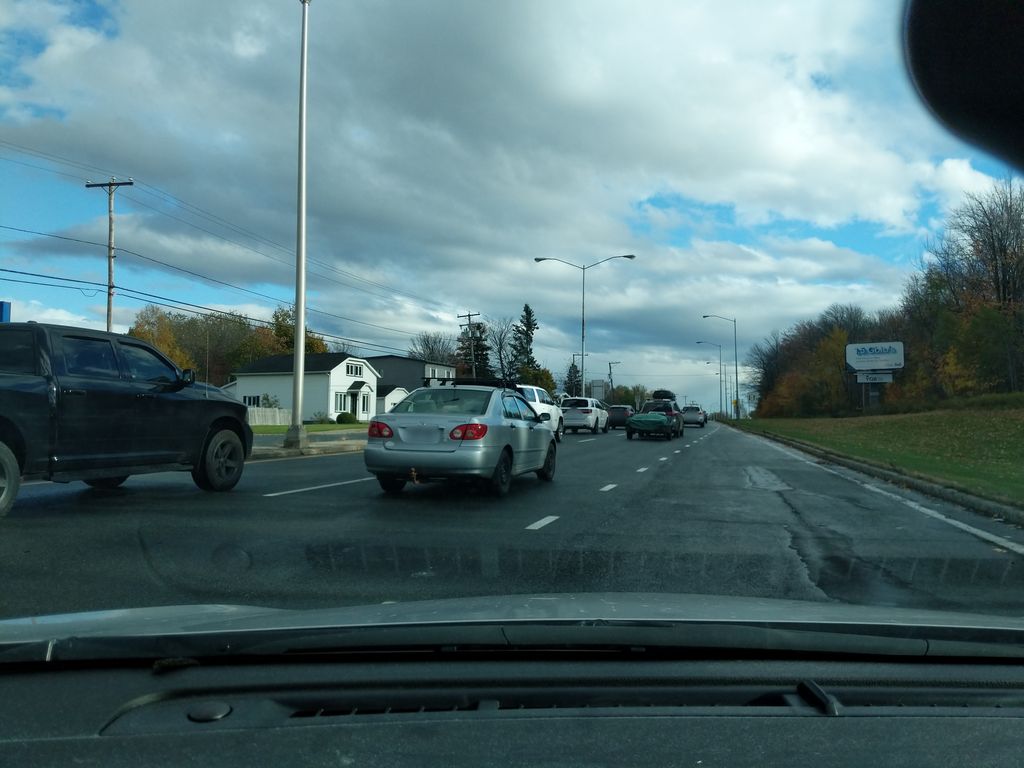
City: quebec_city